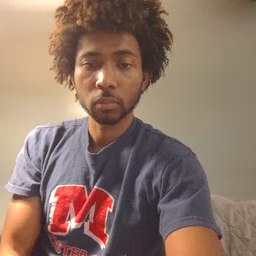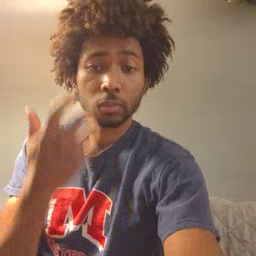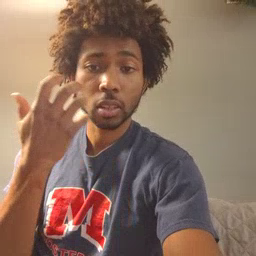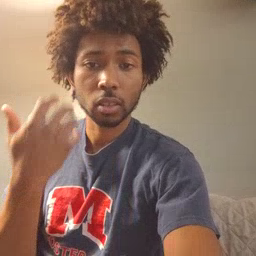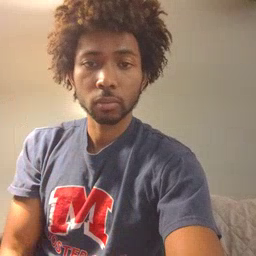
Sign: tiger